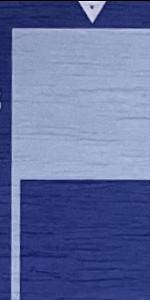
Label: Empty